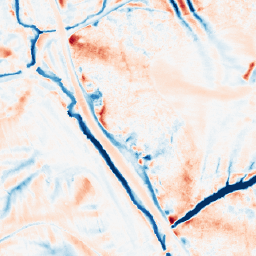
Category: edge_preserving
Decomposition family: median
Decomposition parameters: size: 21
Upsampling method: nearest
Upsampling parameters: scale: 2
Upsampling scale: 2